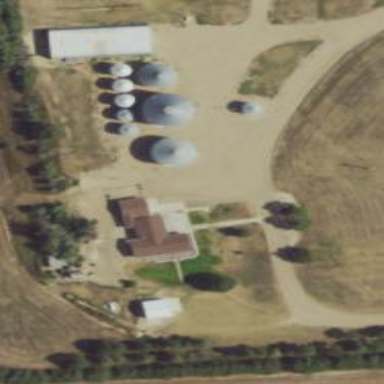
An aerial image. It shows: Silo.